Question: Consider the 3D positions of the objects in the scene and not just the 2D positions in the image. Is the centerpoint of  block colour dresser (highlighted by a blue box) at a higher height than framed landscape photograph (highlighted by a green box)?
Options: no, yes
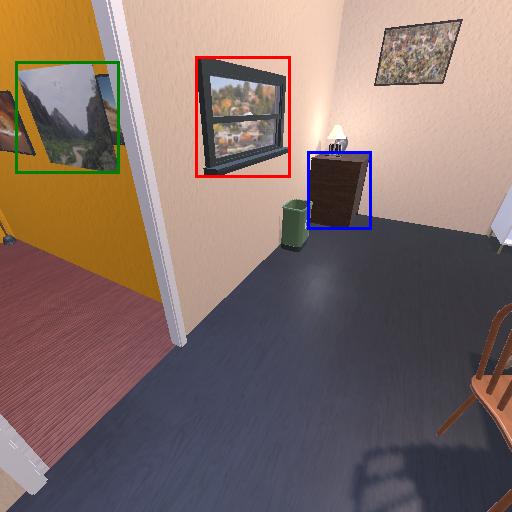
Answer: no